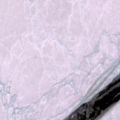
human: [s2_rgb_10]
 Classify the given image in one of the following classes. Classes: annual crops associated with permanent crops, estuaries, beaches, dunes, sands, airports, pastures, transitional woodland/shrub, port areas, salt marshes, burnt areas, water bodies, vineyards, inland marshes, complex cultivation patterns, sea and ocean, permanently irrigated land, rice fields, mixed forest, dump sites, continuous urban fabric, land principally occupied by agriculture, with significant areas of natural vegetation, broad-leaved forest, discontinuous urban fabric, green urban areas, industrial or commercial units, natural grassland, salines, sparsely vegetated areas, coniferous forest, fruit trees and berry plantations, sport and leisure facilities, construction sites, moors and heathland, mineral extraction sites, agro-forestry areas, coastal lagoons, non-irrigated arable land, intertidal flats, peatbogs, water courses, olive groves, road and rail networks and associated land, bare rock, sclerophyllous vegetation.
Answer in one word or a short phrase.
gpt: sea and ocean